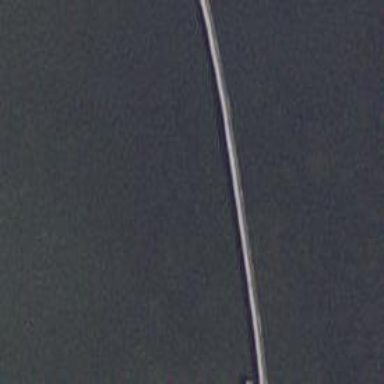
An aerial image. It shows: Path on bridge.